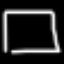
Label: square